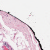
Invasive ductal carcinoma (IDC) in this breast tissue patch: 0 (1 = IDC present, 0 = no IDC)